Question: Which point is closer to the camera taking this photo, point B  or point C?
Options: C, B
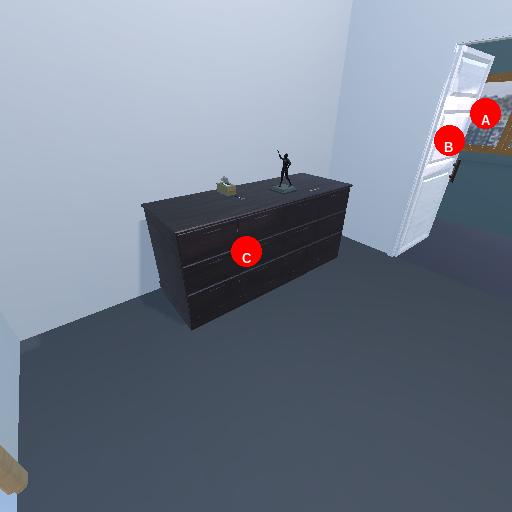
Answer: C